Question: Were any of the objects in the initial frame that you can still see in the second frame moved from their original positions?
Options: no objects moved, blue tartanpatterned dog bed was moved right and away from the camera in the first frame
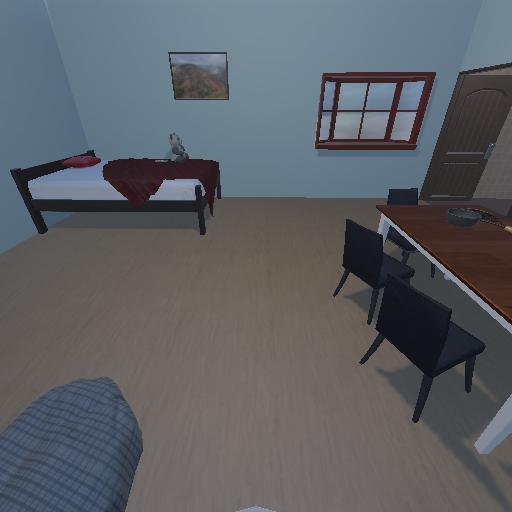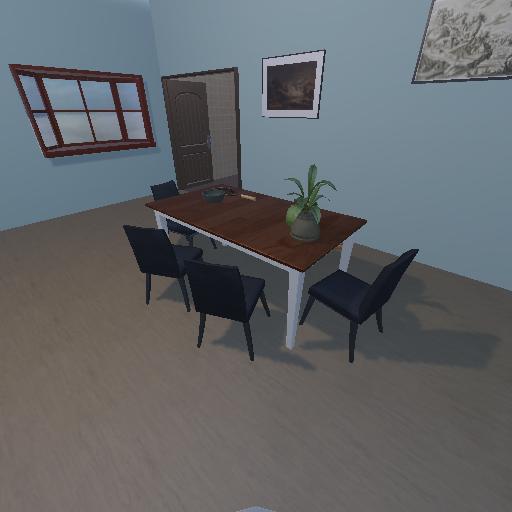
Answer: no objects moved